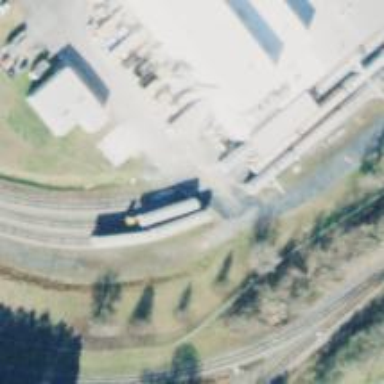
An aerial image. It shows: Rail spur service.